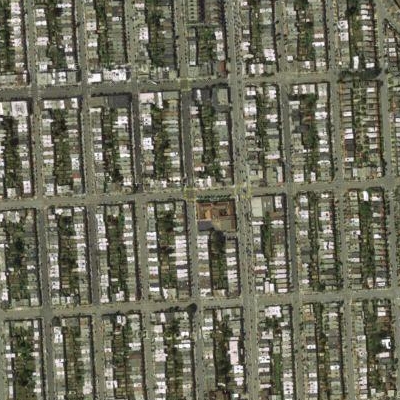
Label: Resident